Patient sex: M
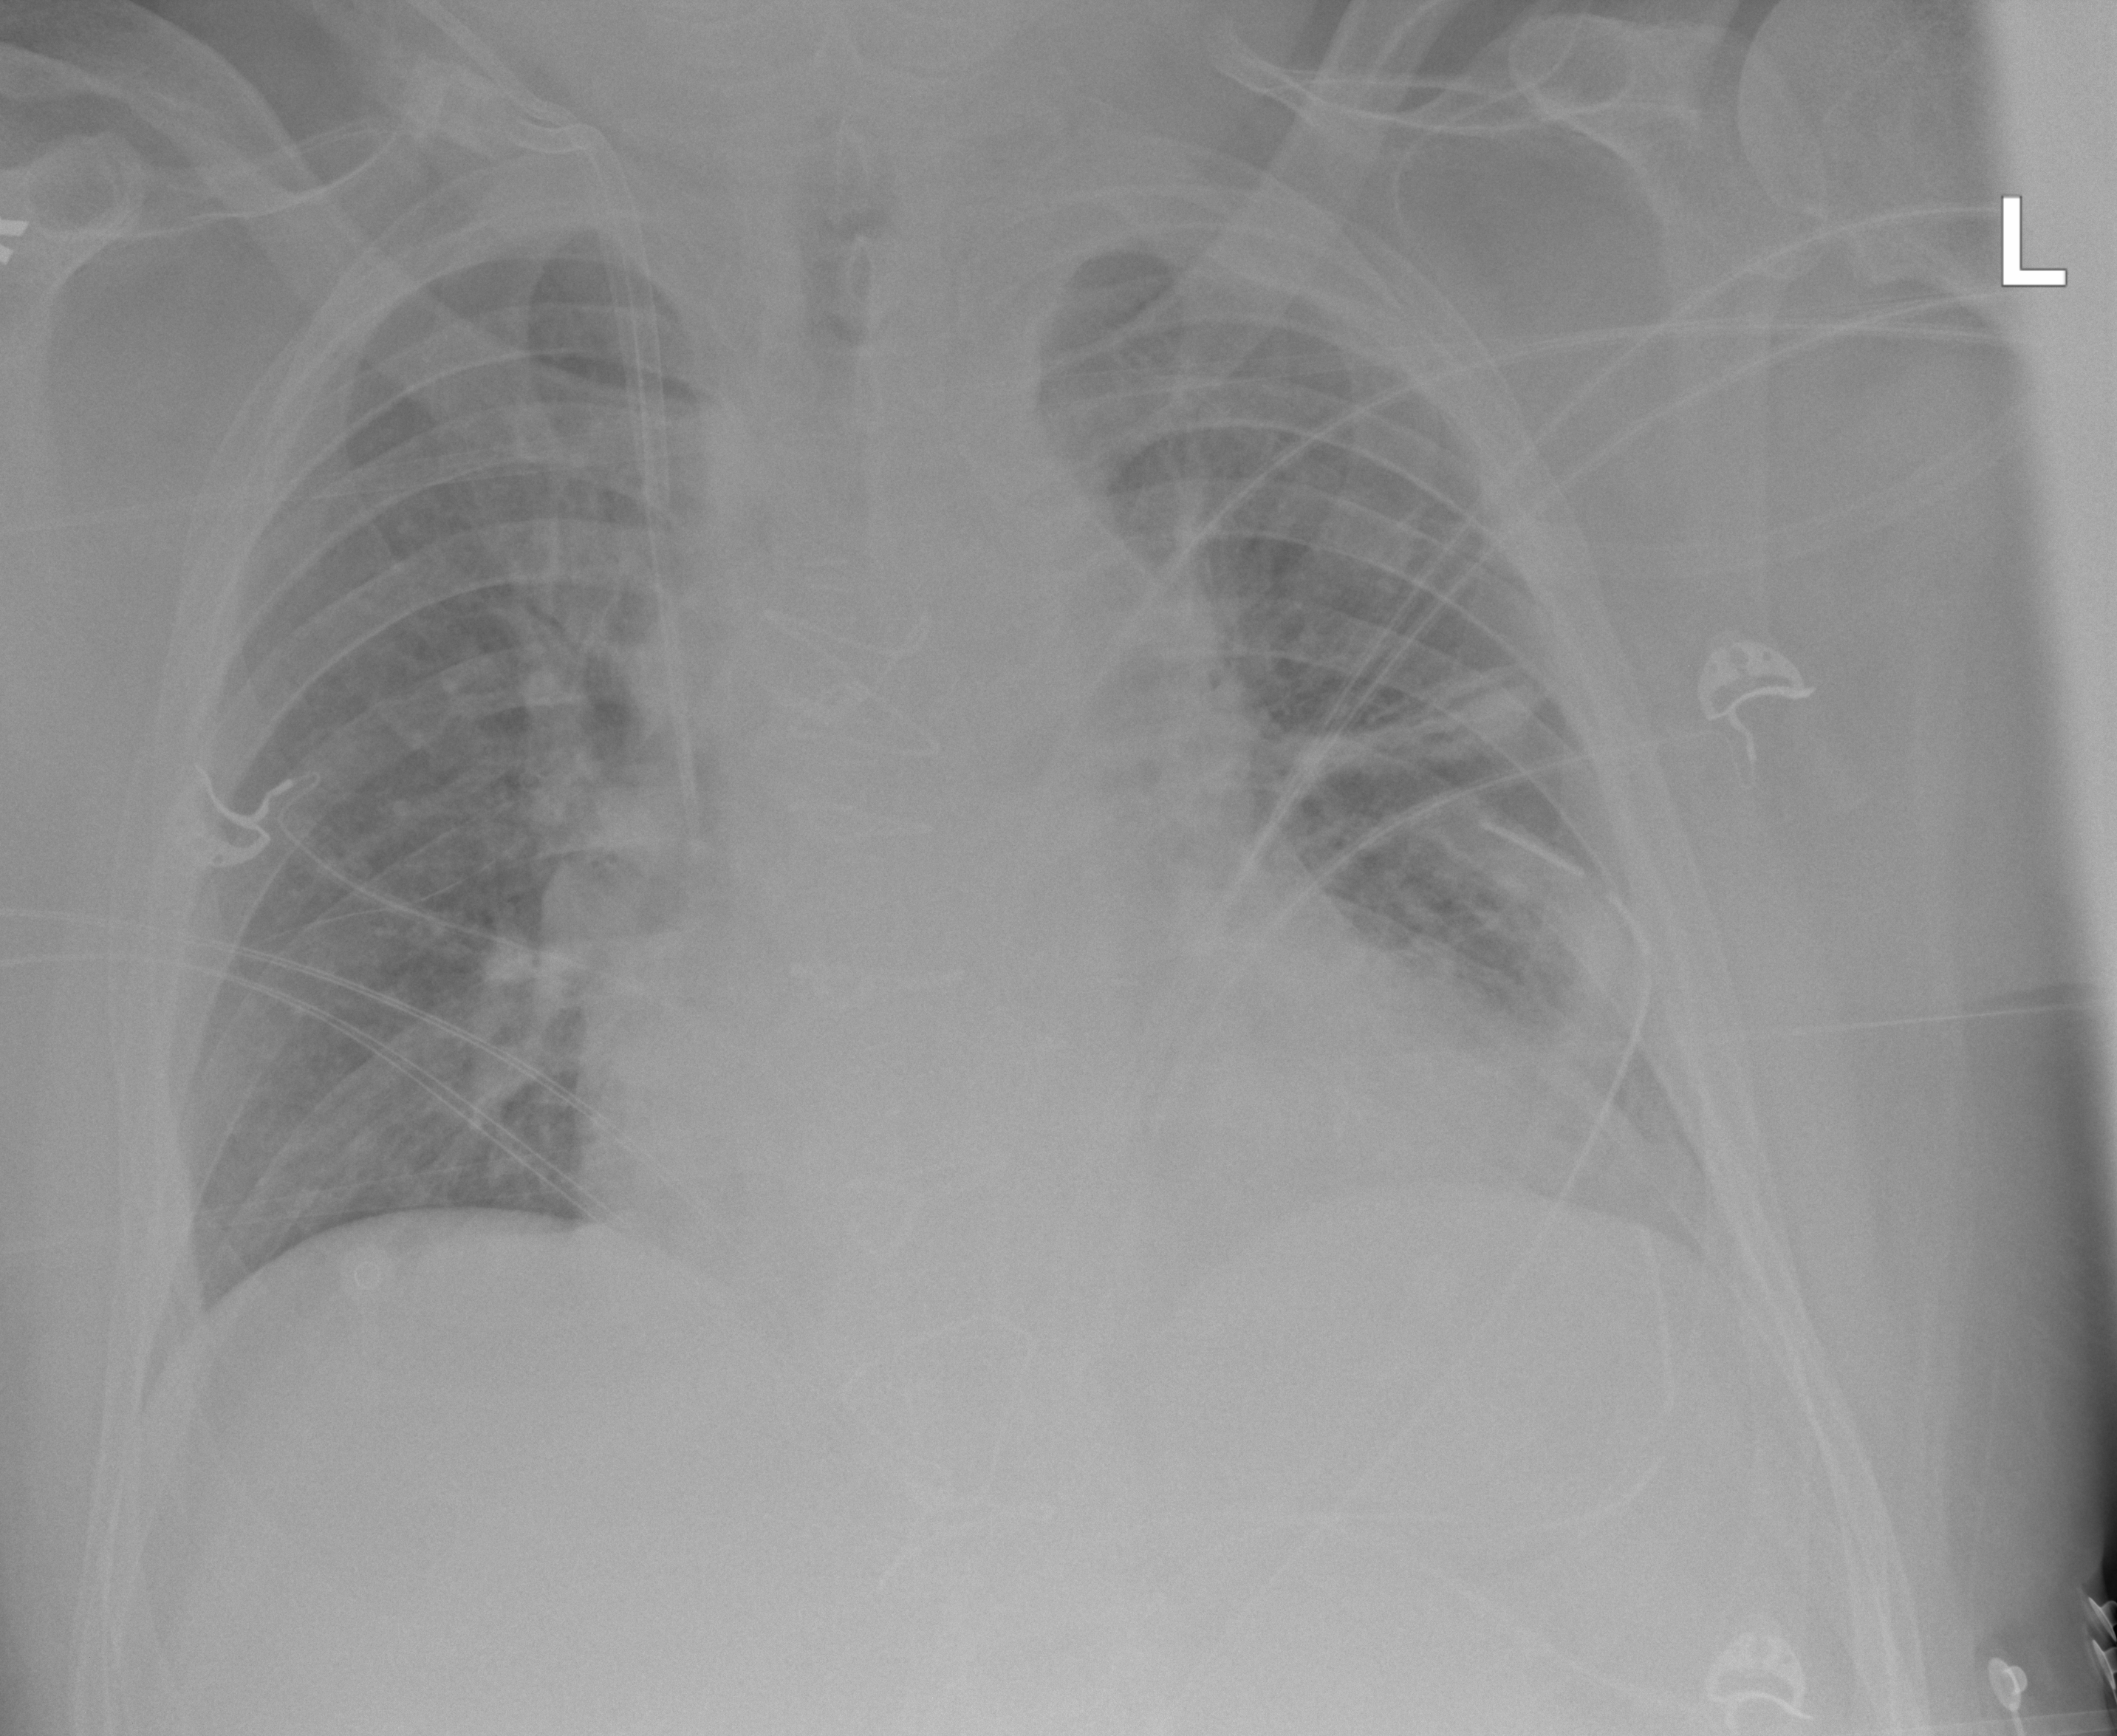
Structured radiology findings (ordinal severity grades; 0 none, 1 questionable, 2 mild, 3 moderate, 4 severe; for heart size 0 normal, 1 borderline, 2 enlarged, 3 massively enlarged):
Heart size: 2
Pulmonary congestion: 2
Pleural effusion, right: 0
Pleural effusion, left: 2
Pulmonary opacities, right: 0
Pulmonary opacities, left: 0
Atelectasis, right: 2
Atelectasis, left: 2